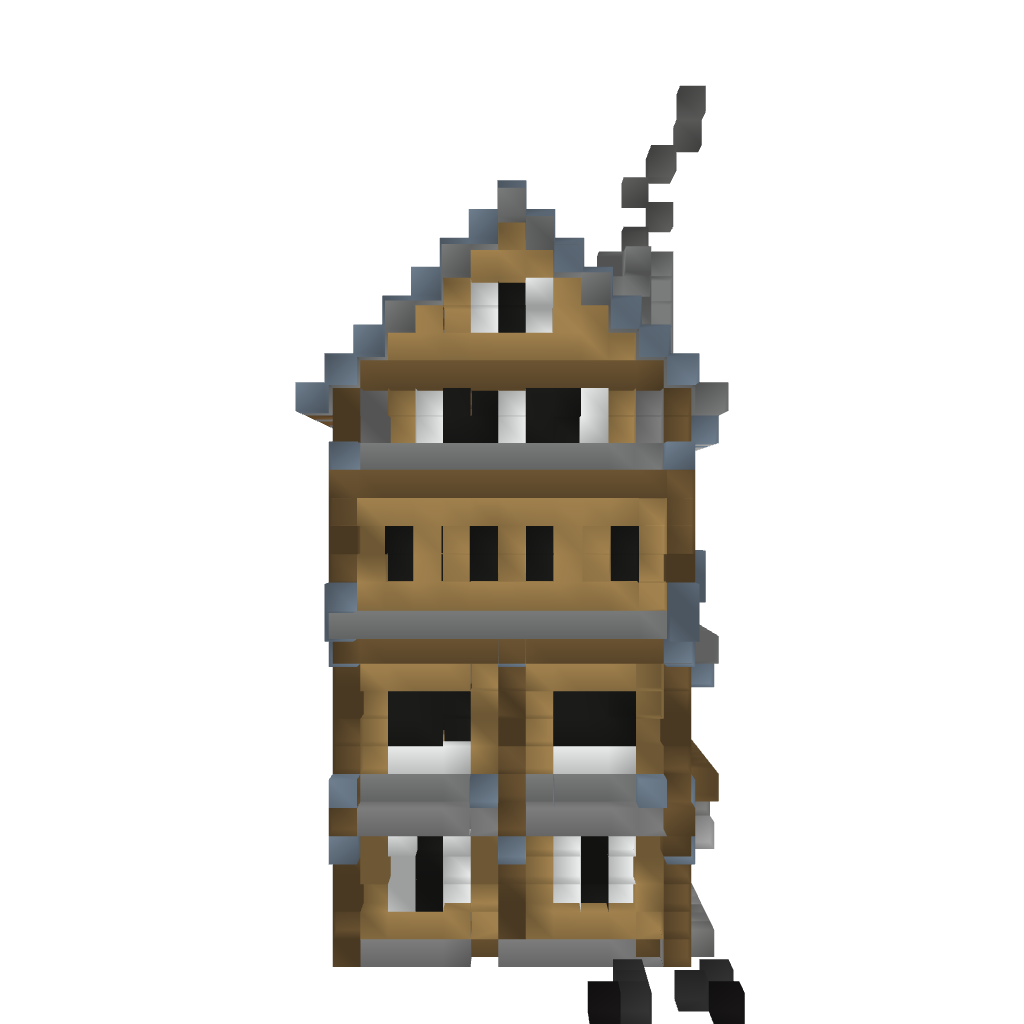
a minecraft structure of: rustic inn